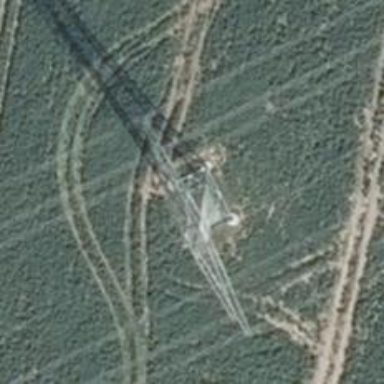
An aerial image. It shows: Power tower.